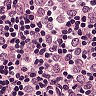
Metastatic tissue present: yes